Interaction volume radius: 5 \u00c5
Interaction volume height: 15 \u00c5
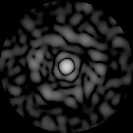
Disorder parameter: 0.8725